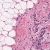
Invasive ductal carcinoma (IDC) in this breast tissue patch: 1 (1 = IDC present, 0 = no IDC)